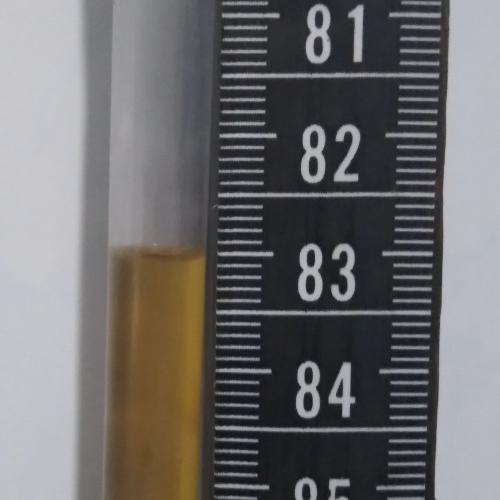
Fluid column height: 83.0 cm